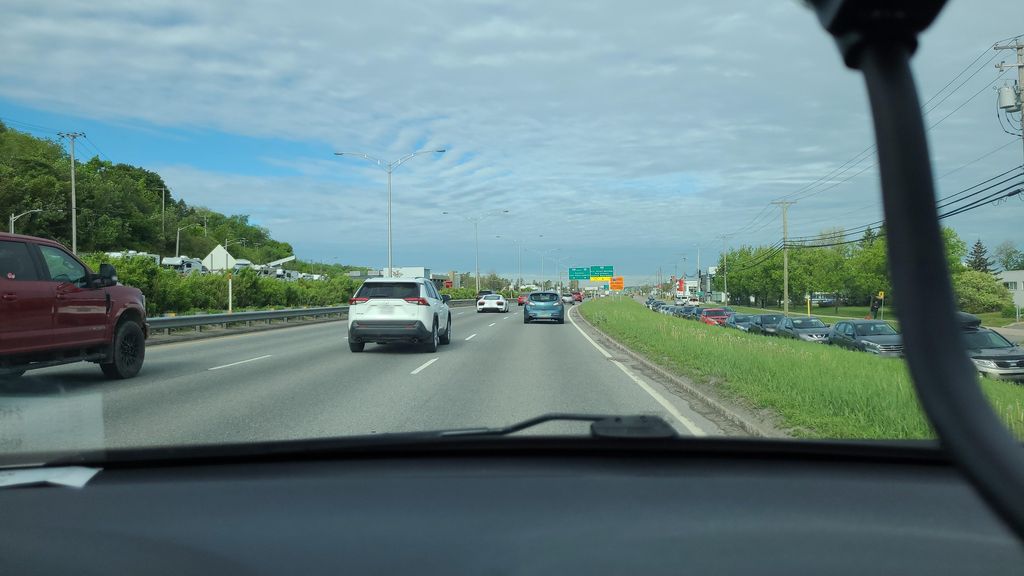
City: quebec_city